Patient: sex F, age 39
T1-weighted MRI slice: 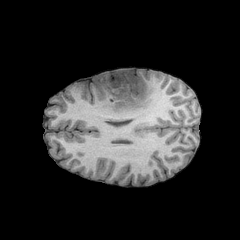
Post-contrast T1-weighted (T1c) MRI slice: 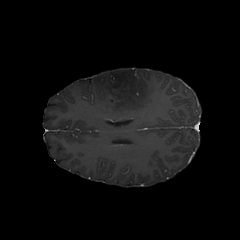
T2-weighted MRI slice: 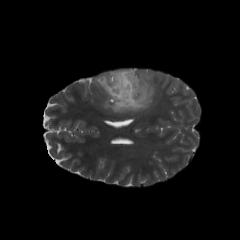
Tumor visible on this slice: yes
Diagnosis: Astrocytoma, IDH-mutant
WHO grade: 2